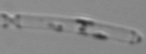
Label: Cerataulina_pelagica